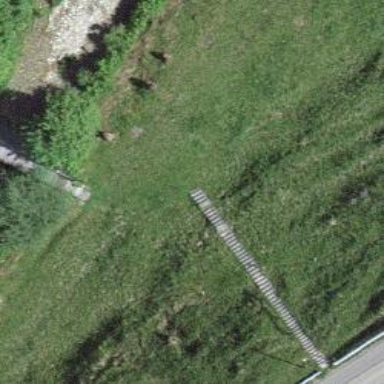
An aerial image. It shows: Road with steps.